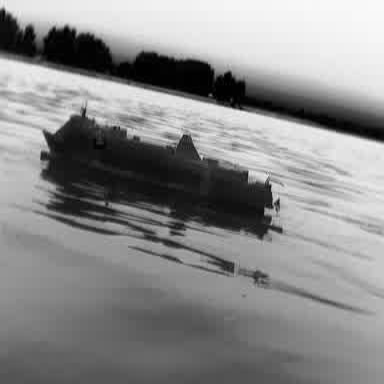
There is a container_ship in the infrared image.